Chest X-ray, AP view. Patient: 40 years old, sex F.
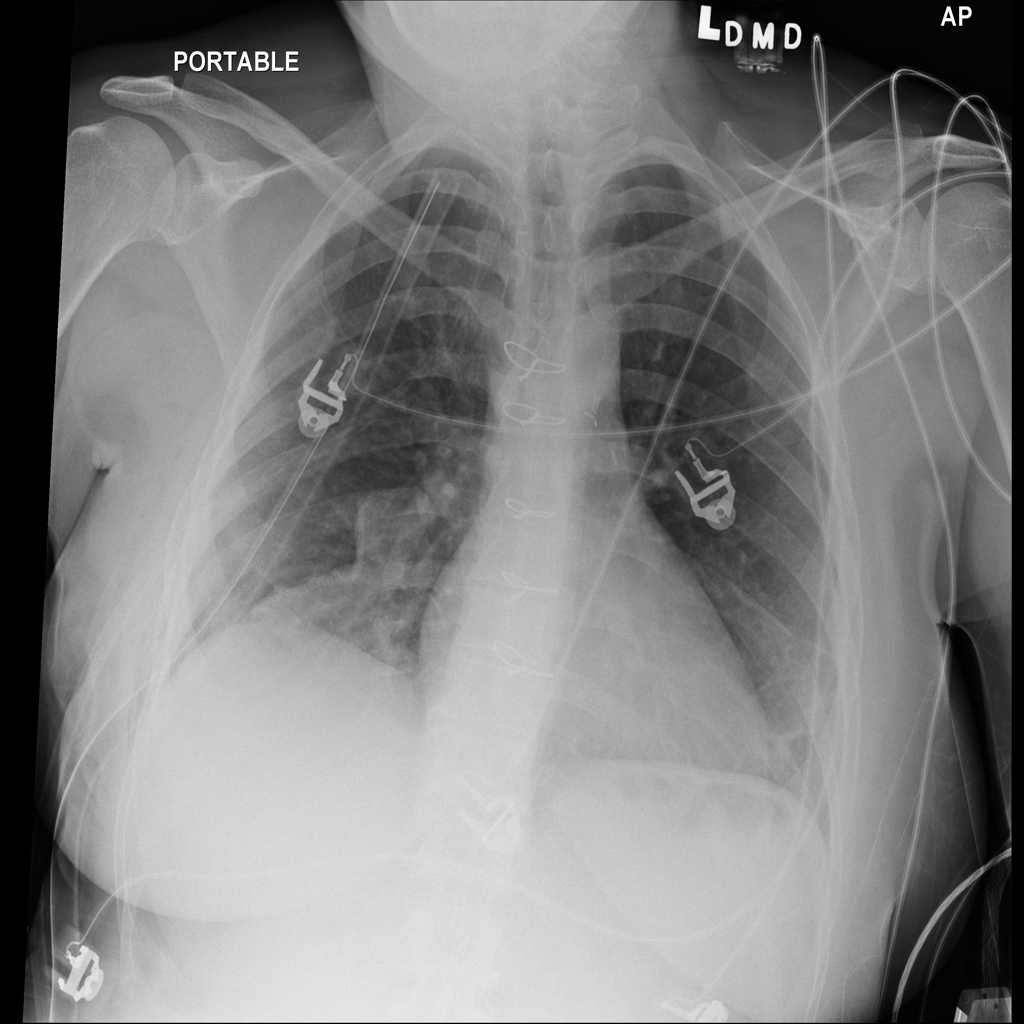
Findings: No Finding